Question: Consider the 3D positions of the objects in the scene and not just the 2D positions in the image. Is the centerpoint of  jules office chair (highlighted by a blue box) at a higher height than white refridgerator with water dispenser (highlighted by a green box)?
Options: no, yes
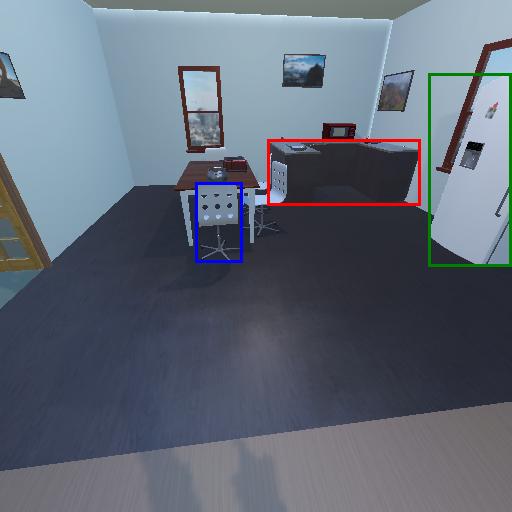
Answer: no